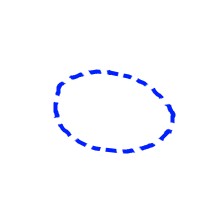
Shape: circle